Field crop: maize
Growth stage: 2
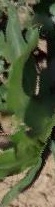
Species: maize